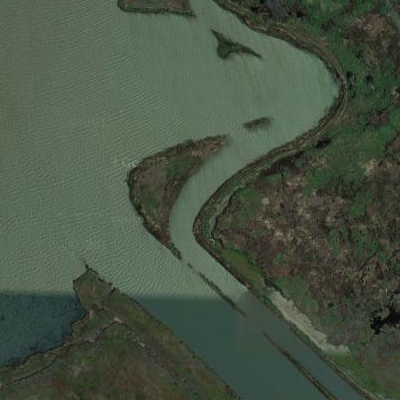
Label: dRiverLake